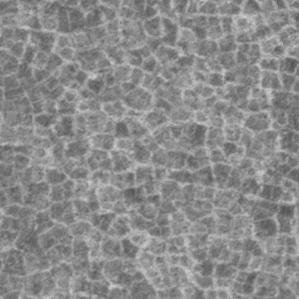
Label: frost